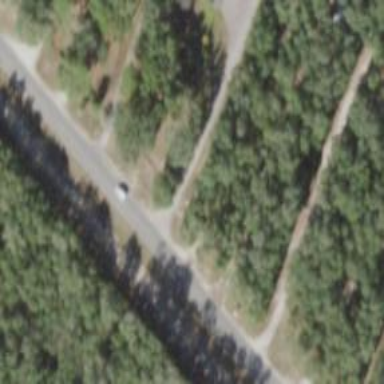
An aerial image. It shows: Driveway leading to service road.